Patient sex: M
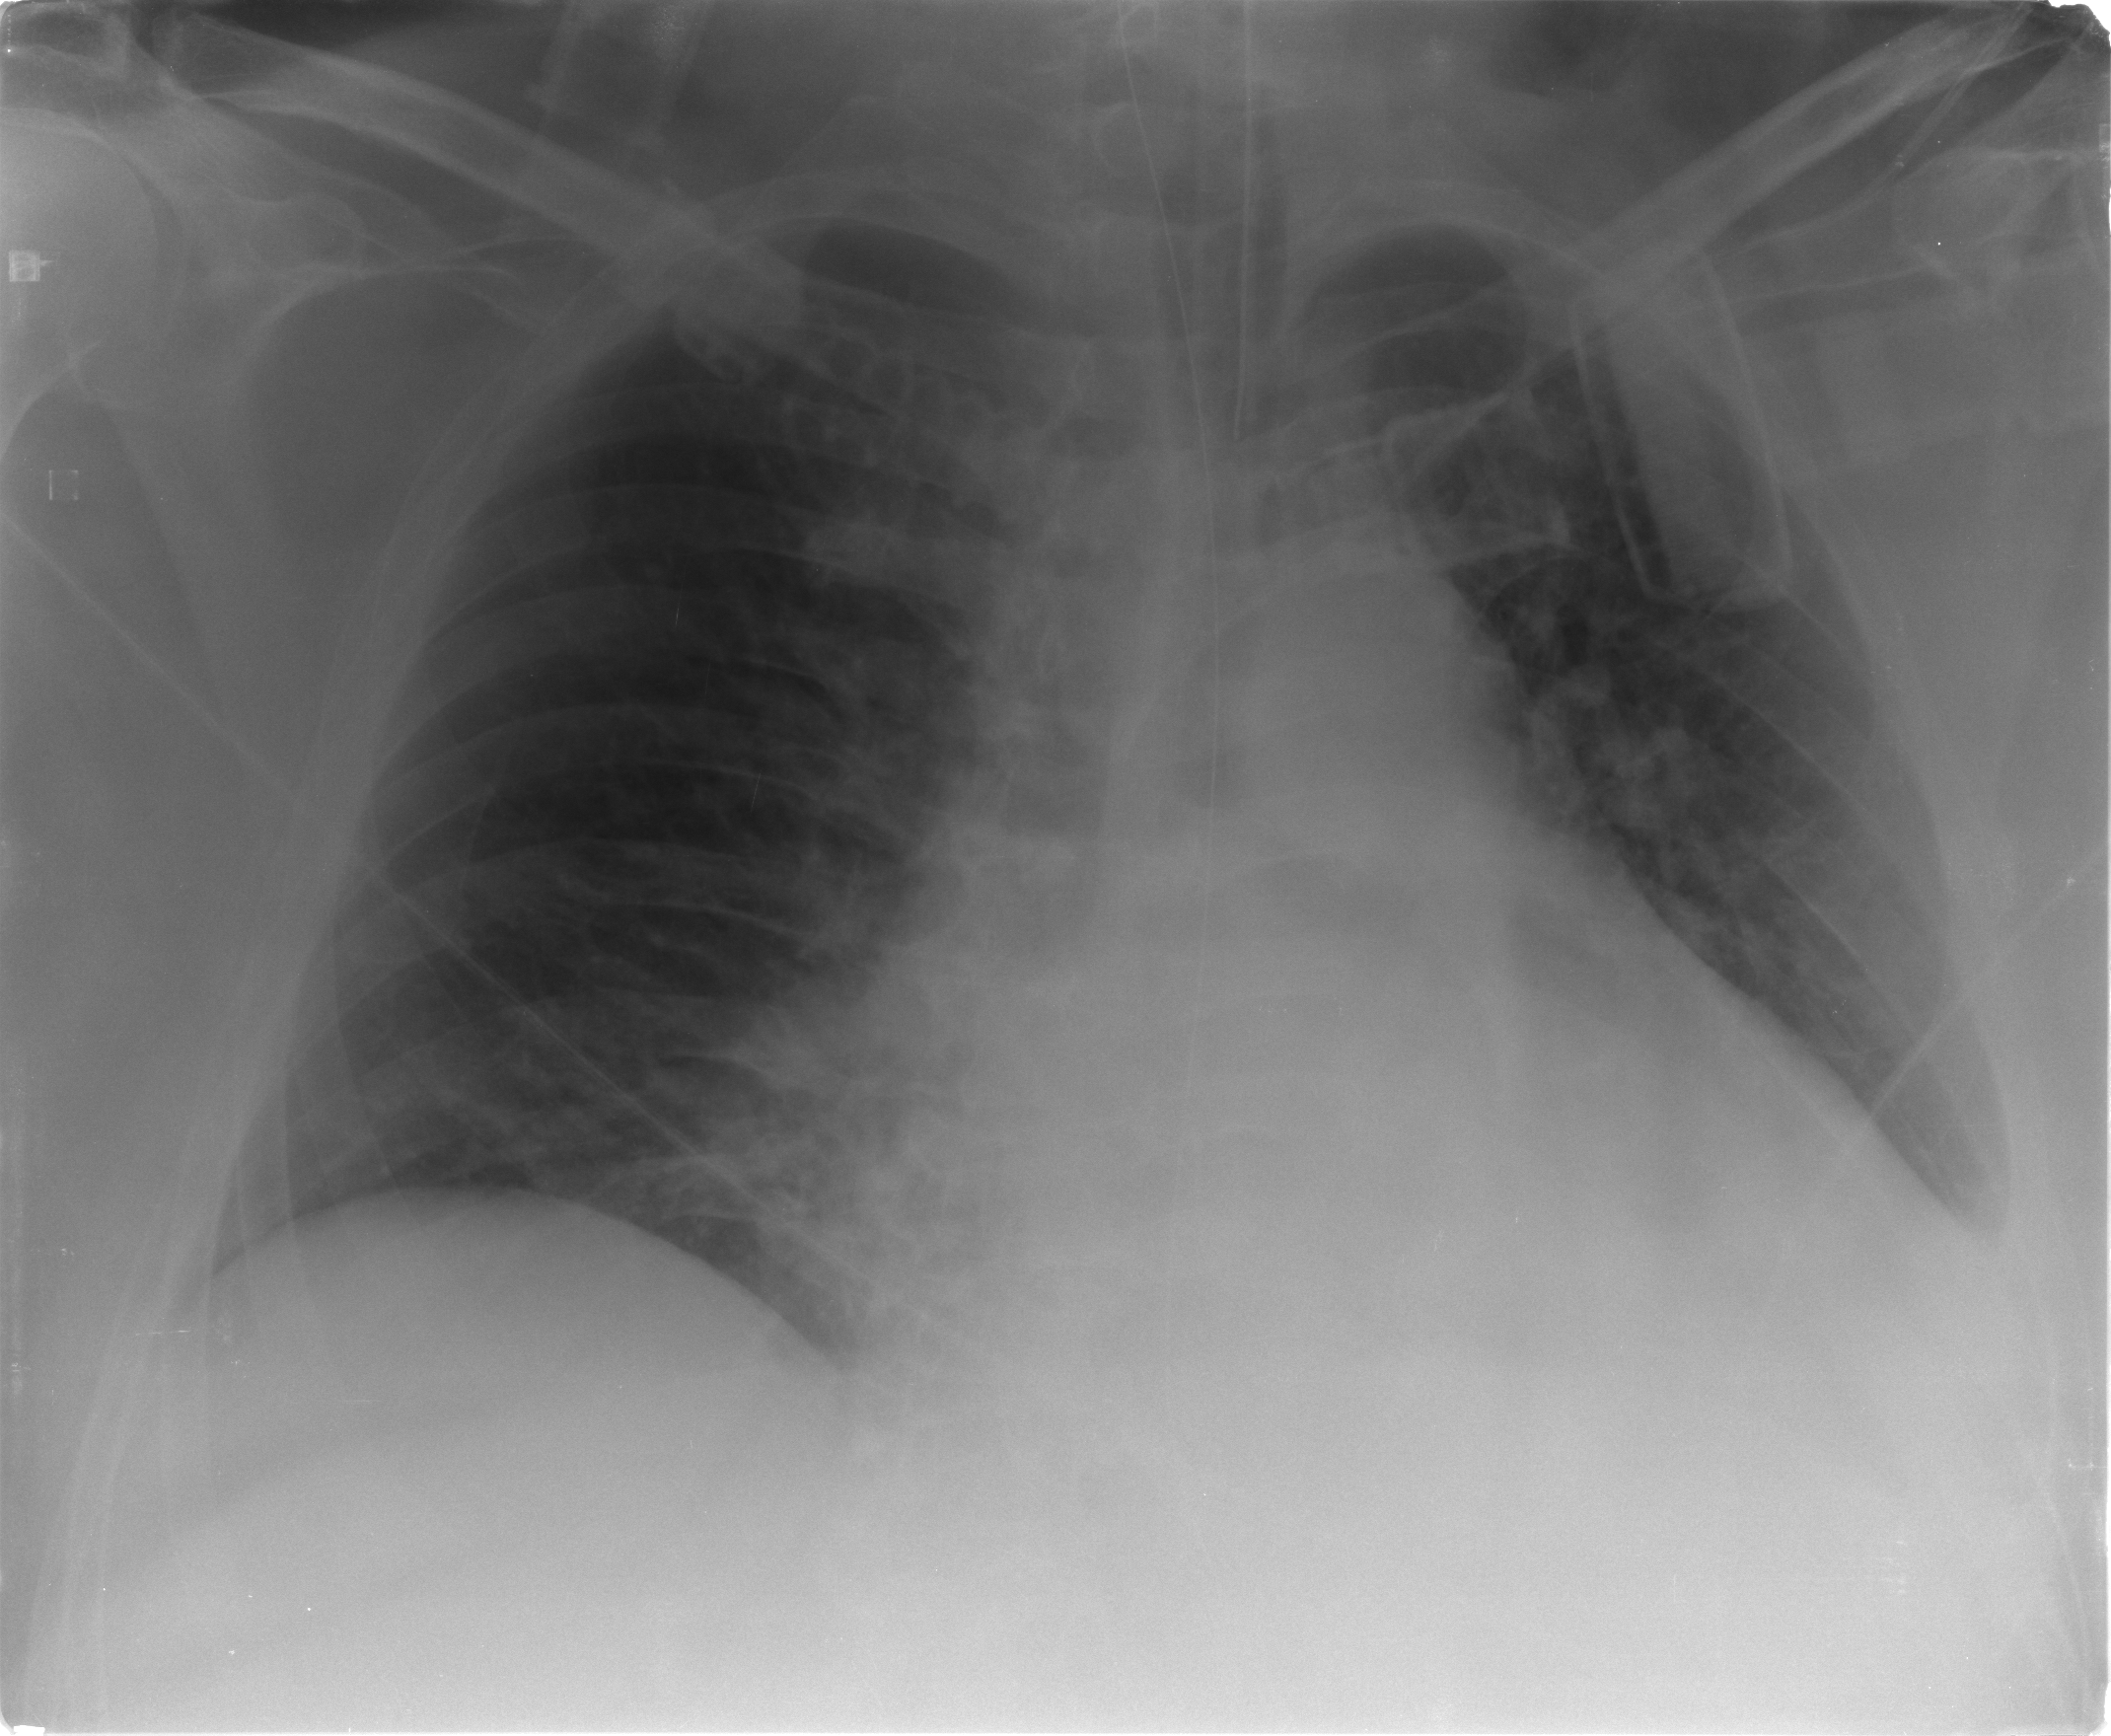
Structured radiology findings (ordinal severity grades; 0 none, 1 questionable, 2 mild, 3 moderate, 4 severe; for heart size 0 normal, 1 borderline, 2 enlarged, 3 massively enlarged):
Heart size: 3
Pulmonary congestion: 2
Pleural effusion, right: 0
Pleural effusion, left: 2
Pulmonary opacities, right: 0
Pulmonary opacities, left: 0
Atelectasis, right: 2
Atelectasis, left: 0